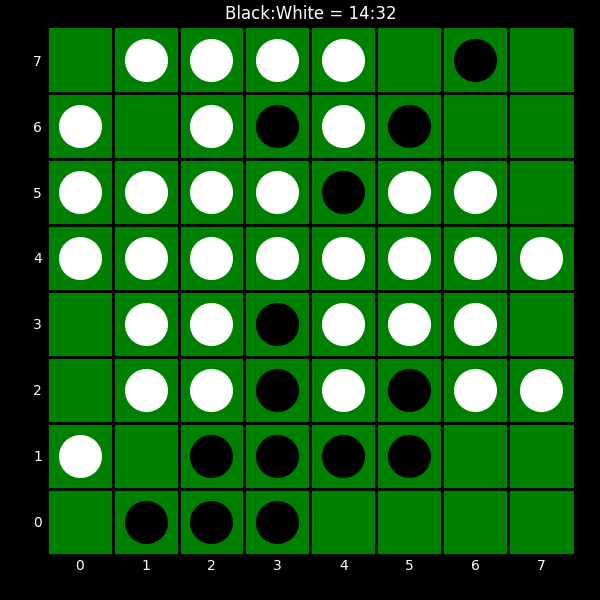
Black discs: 14
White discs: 32